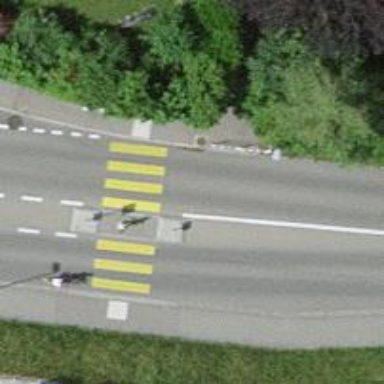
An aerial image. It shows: Marked road crossing with pedestrian island.